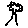
Label: tree